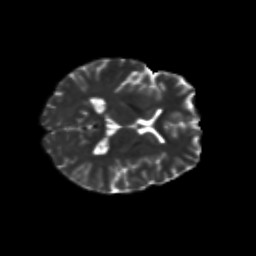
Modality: T2w
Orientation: axial
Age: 30
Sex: female
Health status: healthy
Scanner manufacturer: siemens
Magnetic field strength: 3 T
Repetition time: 8.6 s
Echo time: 0.095 s